Question: The same mechanism as in terminal: selection should be the same color as the unselected text color and the text becomes white, when selected. Is there a way in HTML (+CSS/JS) to get the color of every block and use it as selection color for this block?

: Despite some people getting overly nervous and dissing my question only because they themselves didn't really understand it and came up with a solution to an entirely different problem, I got some progress here. I found out, that the '::selection' tag could be combined with classes, so the only problem now is to iterate through the list of elements and classes and create a '::selection' rule for each of them, using their color as background color for selection. Now I understand in what direction it should go further. But if you get a working script before I answer my own question, be my guest.
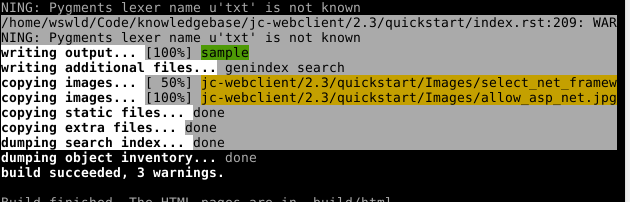
Answer: OK, here is the script:
'''
$('*').each(function(index){
color = $(this).css('color');
id = 'id' + index.toString()
$(this).attr('id', id);
rule = '#' + id + '::selection {background-color:' + color + '}';
document.styleSheets[0].insertRule(rule, 0);
});
'''
And here is the result:

Perhaps, it could work quicker with vanilla JS, but I'm not sure how to do that. Plus, I'm OK with this little lag on load.